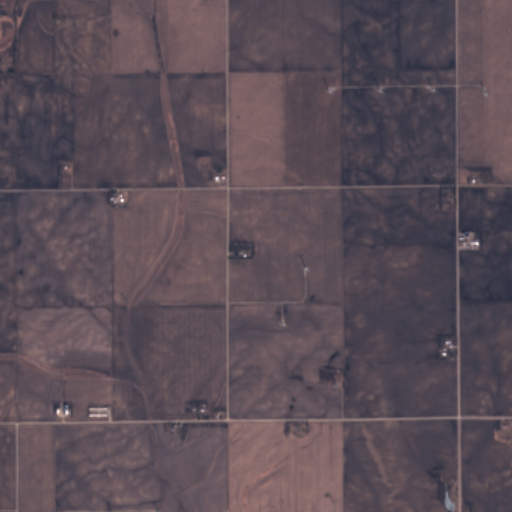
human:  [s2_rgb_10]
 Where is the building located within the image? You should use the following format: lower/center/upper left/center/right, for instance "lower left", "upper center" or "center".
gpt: There is no building in the image.